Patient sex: F
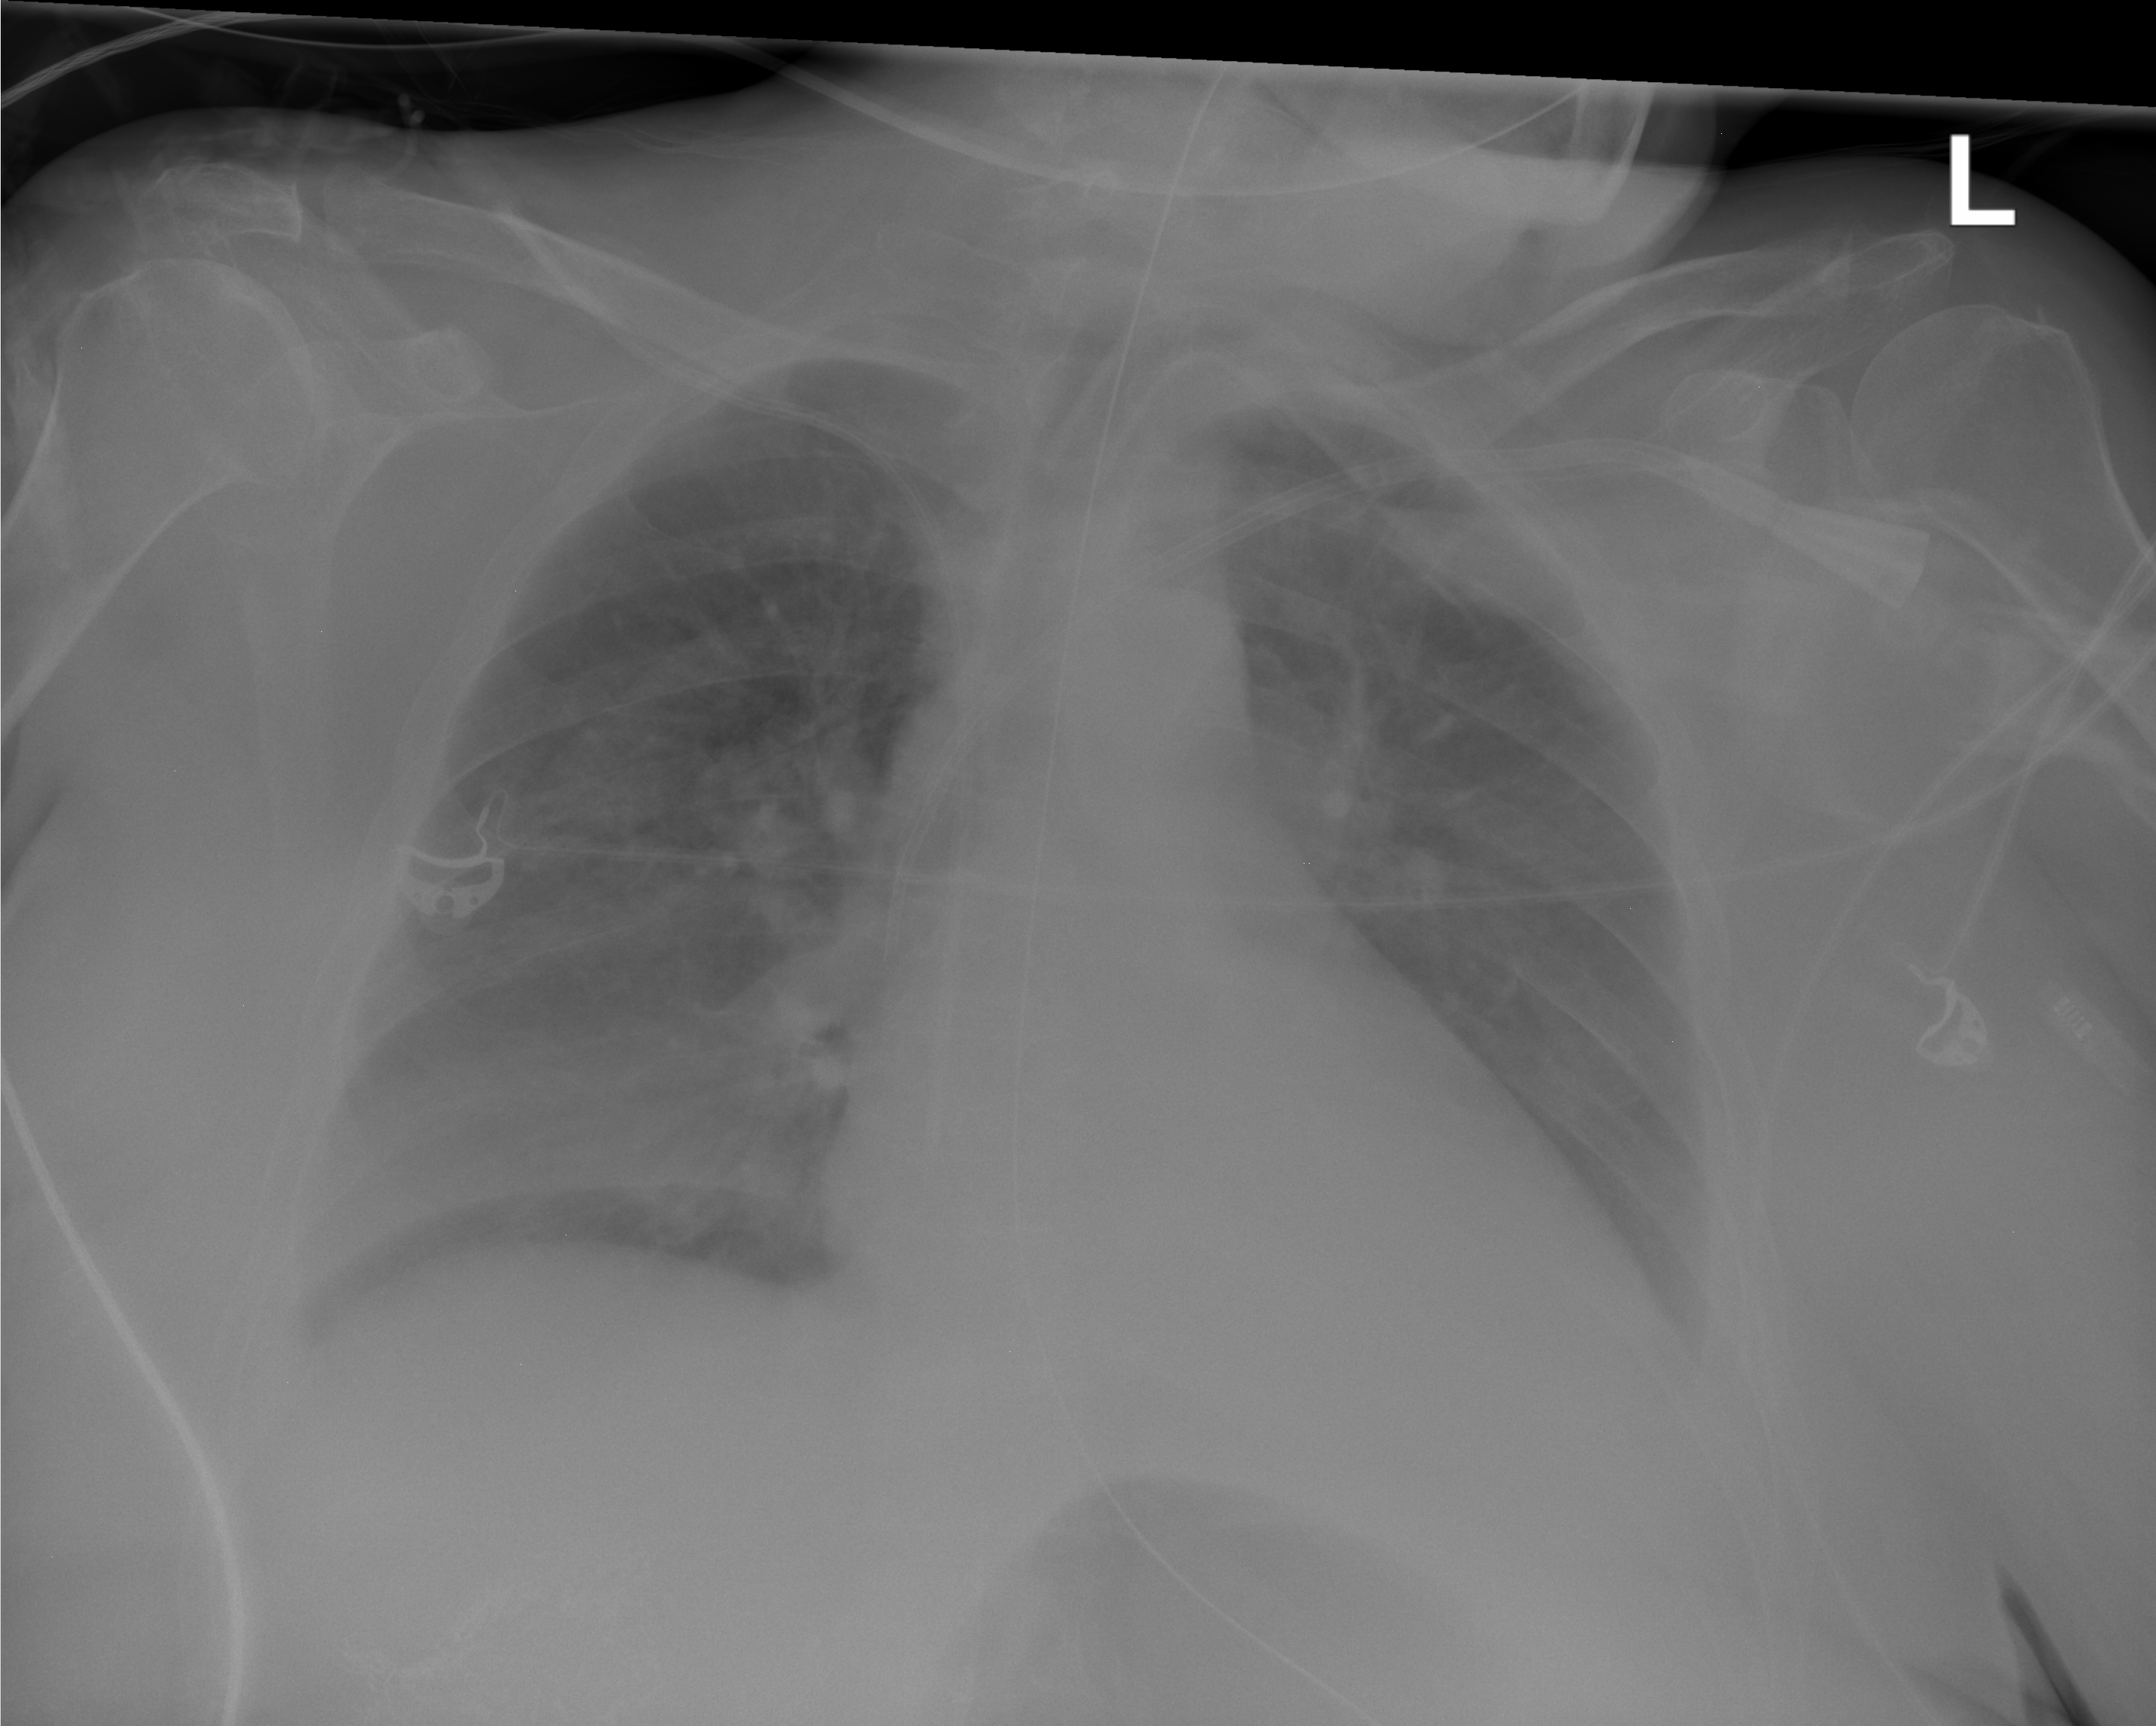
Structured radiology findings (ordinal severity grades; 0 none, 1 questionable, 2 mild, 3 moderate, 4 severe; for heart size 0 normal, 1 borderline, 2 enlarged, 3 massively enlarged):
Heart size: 1
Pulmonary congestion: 0
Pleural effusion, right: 2
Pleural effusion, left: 2
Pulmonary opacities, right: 0
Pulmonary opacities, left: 0
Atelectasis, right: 2
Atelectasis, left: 0